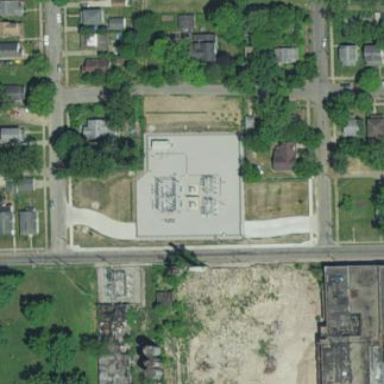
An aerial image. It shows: Substation for power supply.